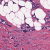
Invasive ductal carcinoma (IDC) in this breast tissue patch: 1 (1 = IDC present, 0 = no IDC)